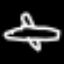
Label: airplane